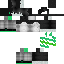
A female skeleton skin with dark skin, wearing brown helmet dressed in a green robe top and black pants, featuring a closed mouth.